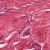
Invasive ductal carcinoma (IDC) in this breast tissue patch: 1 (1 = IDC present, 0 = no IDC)